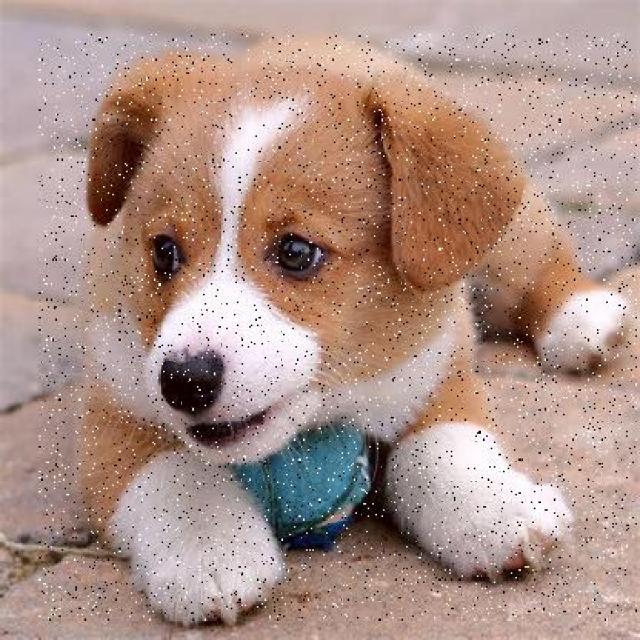
Healthy canine skin — no visible lesions, inflammation, or abnormalities. The skin and coat appear normal.